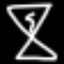
Label: hourglass